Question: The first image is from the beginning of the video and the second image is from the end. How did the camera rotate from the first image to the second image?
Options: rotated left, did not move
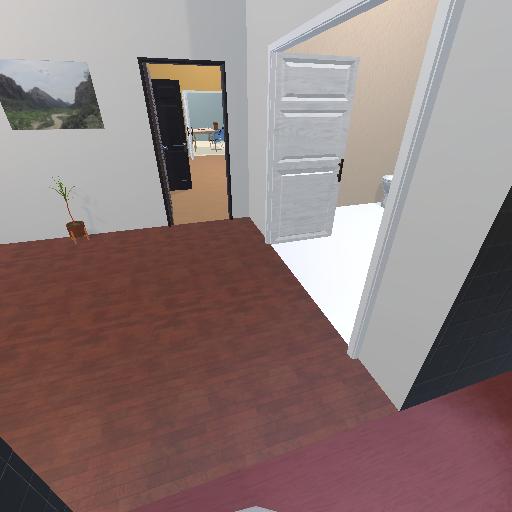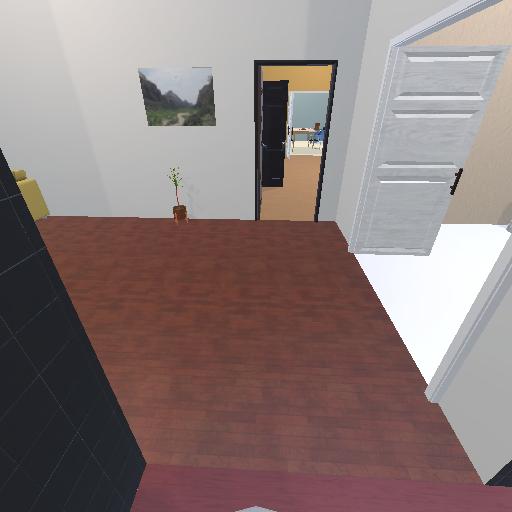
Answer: rotated left